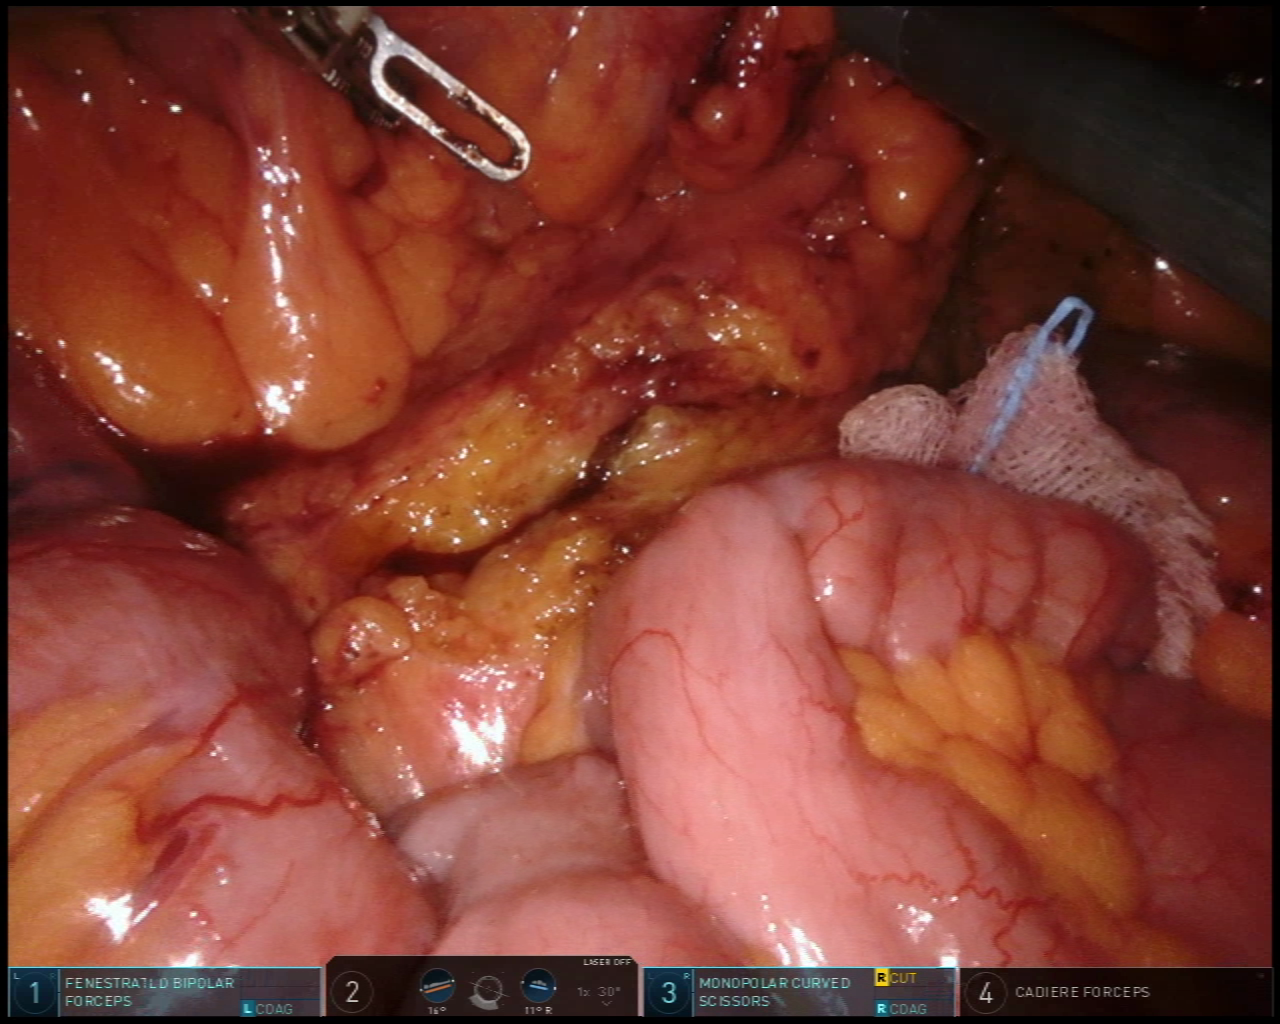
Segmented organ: small_intestine
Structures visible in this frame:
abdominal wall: yes
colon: yes
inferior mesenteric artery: no
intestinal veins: no
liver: no
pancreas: no
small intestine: no
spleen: no
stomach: no
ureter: no
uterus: no
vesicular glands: no